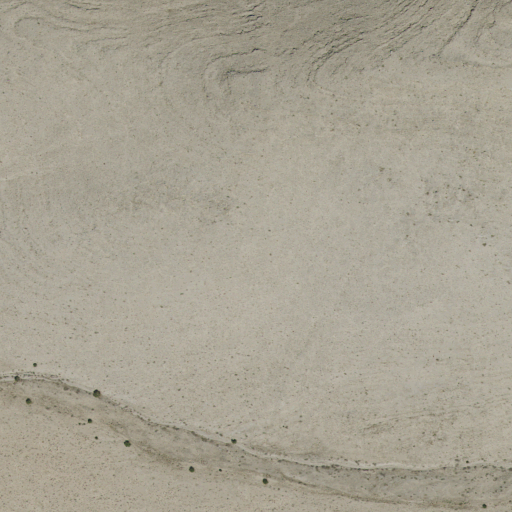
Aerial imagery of mountains in Utah named Barn Hills containing shrub and grassland